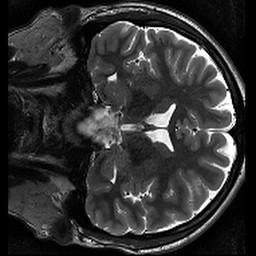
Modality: T2w
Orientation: coronal